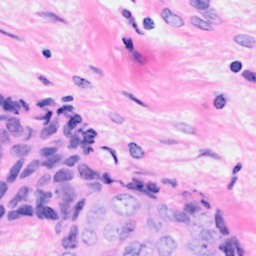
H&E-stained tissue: Breast